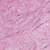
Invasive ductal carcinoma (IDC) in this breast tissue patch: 1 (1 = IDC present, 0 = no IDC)